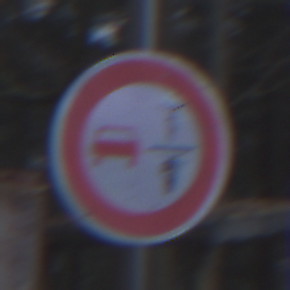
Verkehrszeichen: VerbotUeberholenEinspurigeFahrzeuge
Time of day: MorningAfternoon
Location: Outdoor (Nature)
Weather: Overcast
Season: Winter
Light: Natural